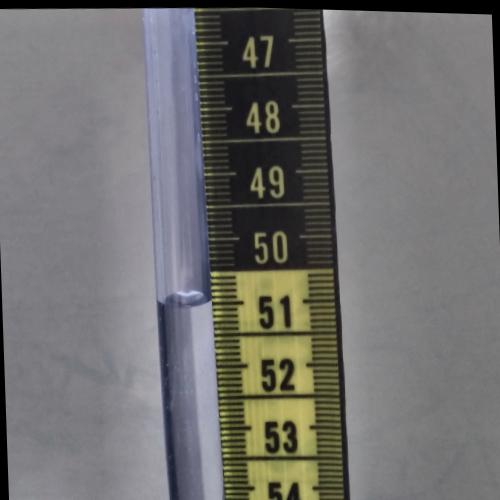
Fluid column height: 51.0 cm